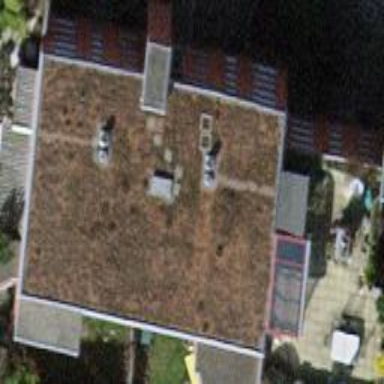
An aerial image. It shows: Building with apartments and flat roof.